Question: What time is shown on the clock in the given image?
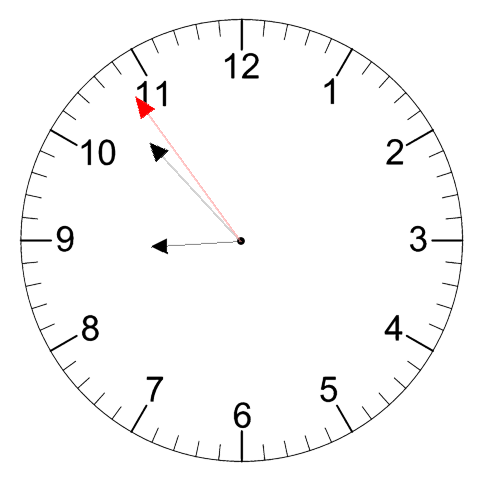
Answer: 08:52:54